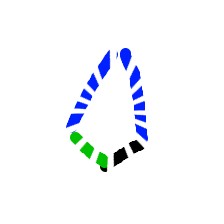
Shape: kite